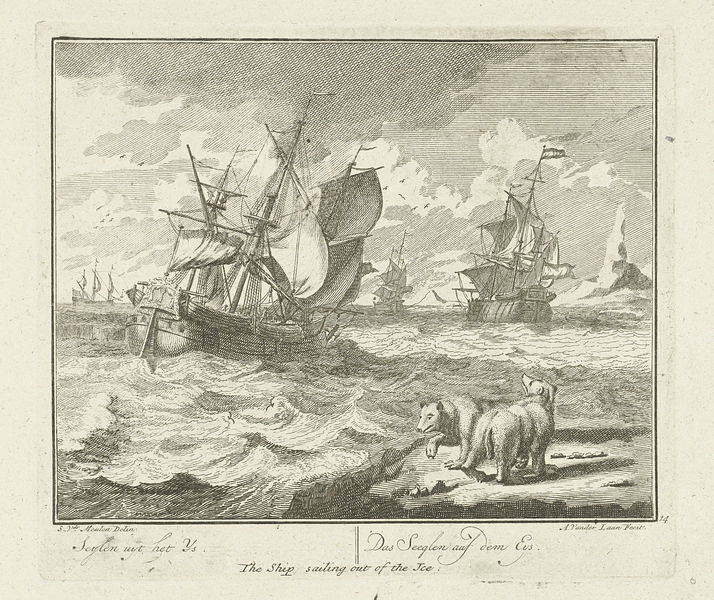
Titel: Schip zeilt weg uit het ijs, ca. 1725
Künstler: Adolf van der Laan
Standort: Amsterdam
Institution: Rijksmuseum
Schlagwörter: himmel, meer, wasser, wolf, wolken, wind, schiff, schiffe, wellen, stich, eisbär, stick, eisbären